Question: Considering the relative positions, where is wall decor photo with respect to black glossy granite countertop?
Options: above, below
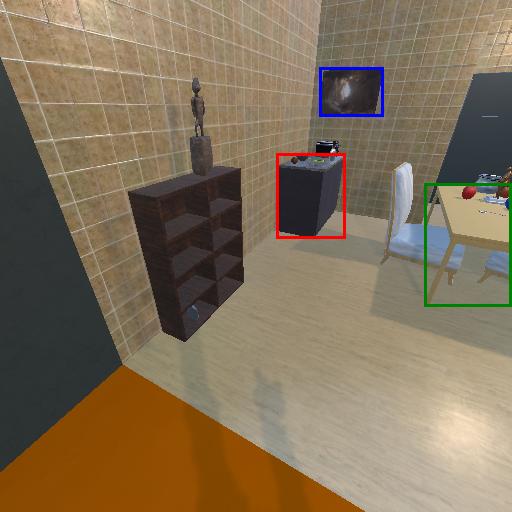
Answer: above